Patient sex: M
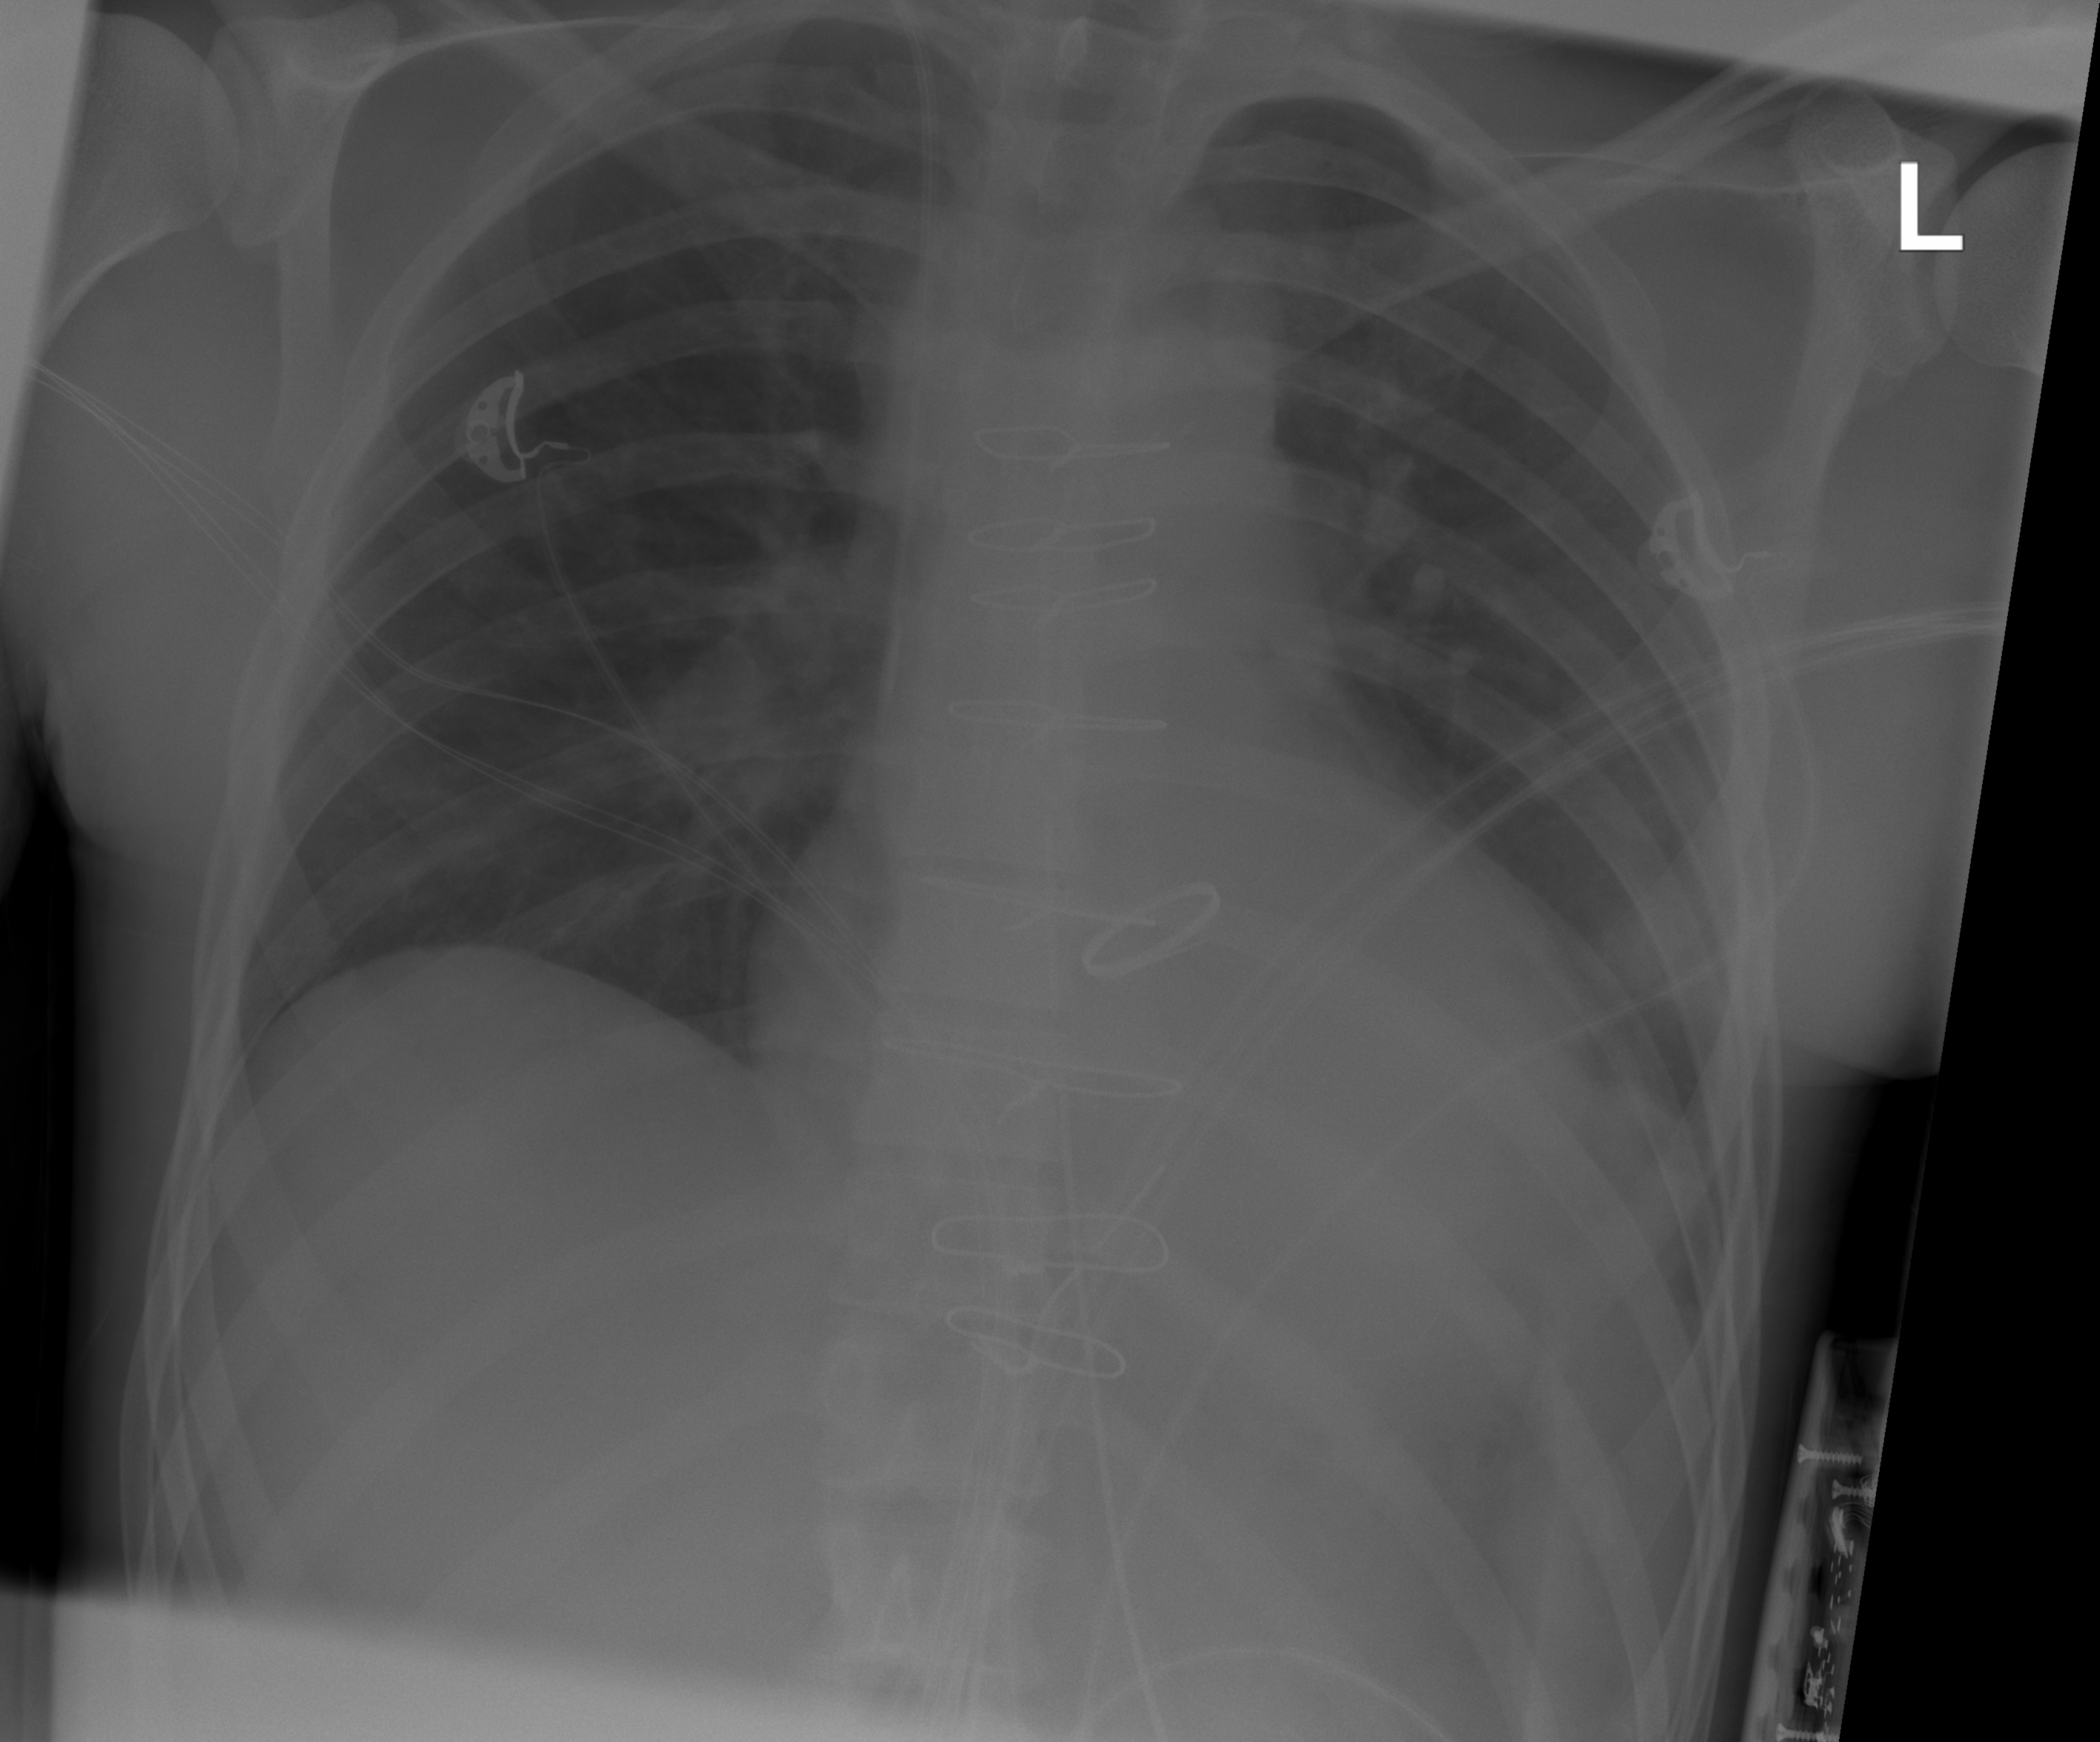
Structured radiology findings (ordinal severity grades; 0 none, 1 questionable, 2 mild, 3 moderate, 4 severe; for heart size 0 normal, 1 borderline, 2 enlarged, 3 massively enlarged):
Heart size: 2
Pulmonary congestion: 2
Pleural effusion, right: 0
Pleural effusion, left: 0
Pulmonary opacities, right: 0
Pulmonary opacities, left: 0
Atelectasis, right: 0
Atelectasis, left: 0